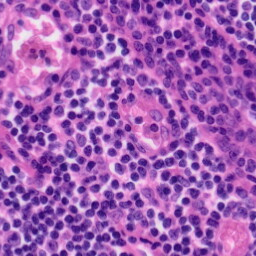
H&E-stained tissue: Tonsil